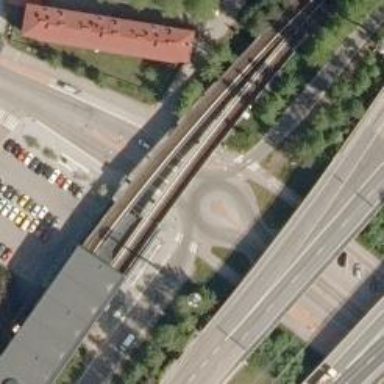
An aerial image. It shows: Secondary road with asphalt surface leading to roundabout junction.